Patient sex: M
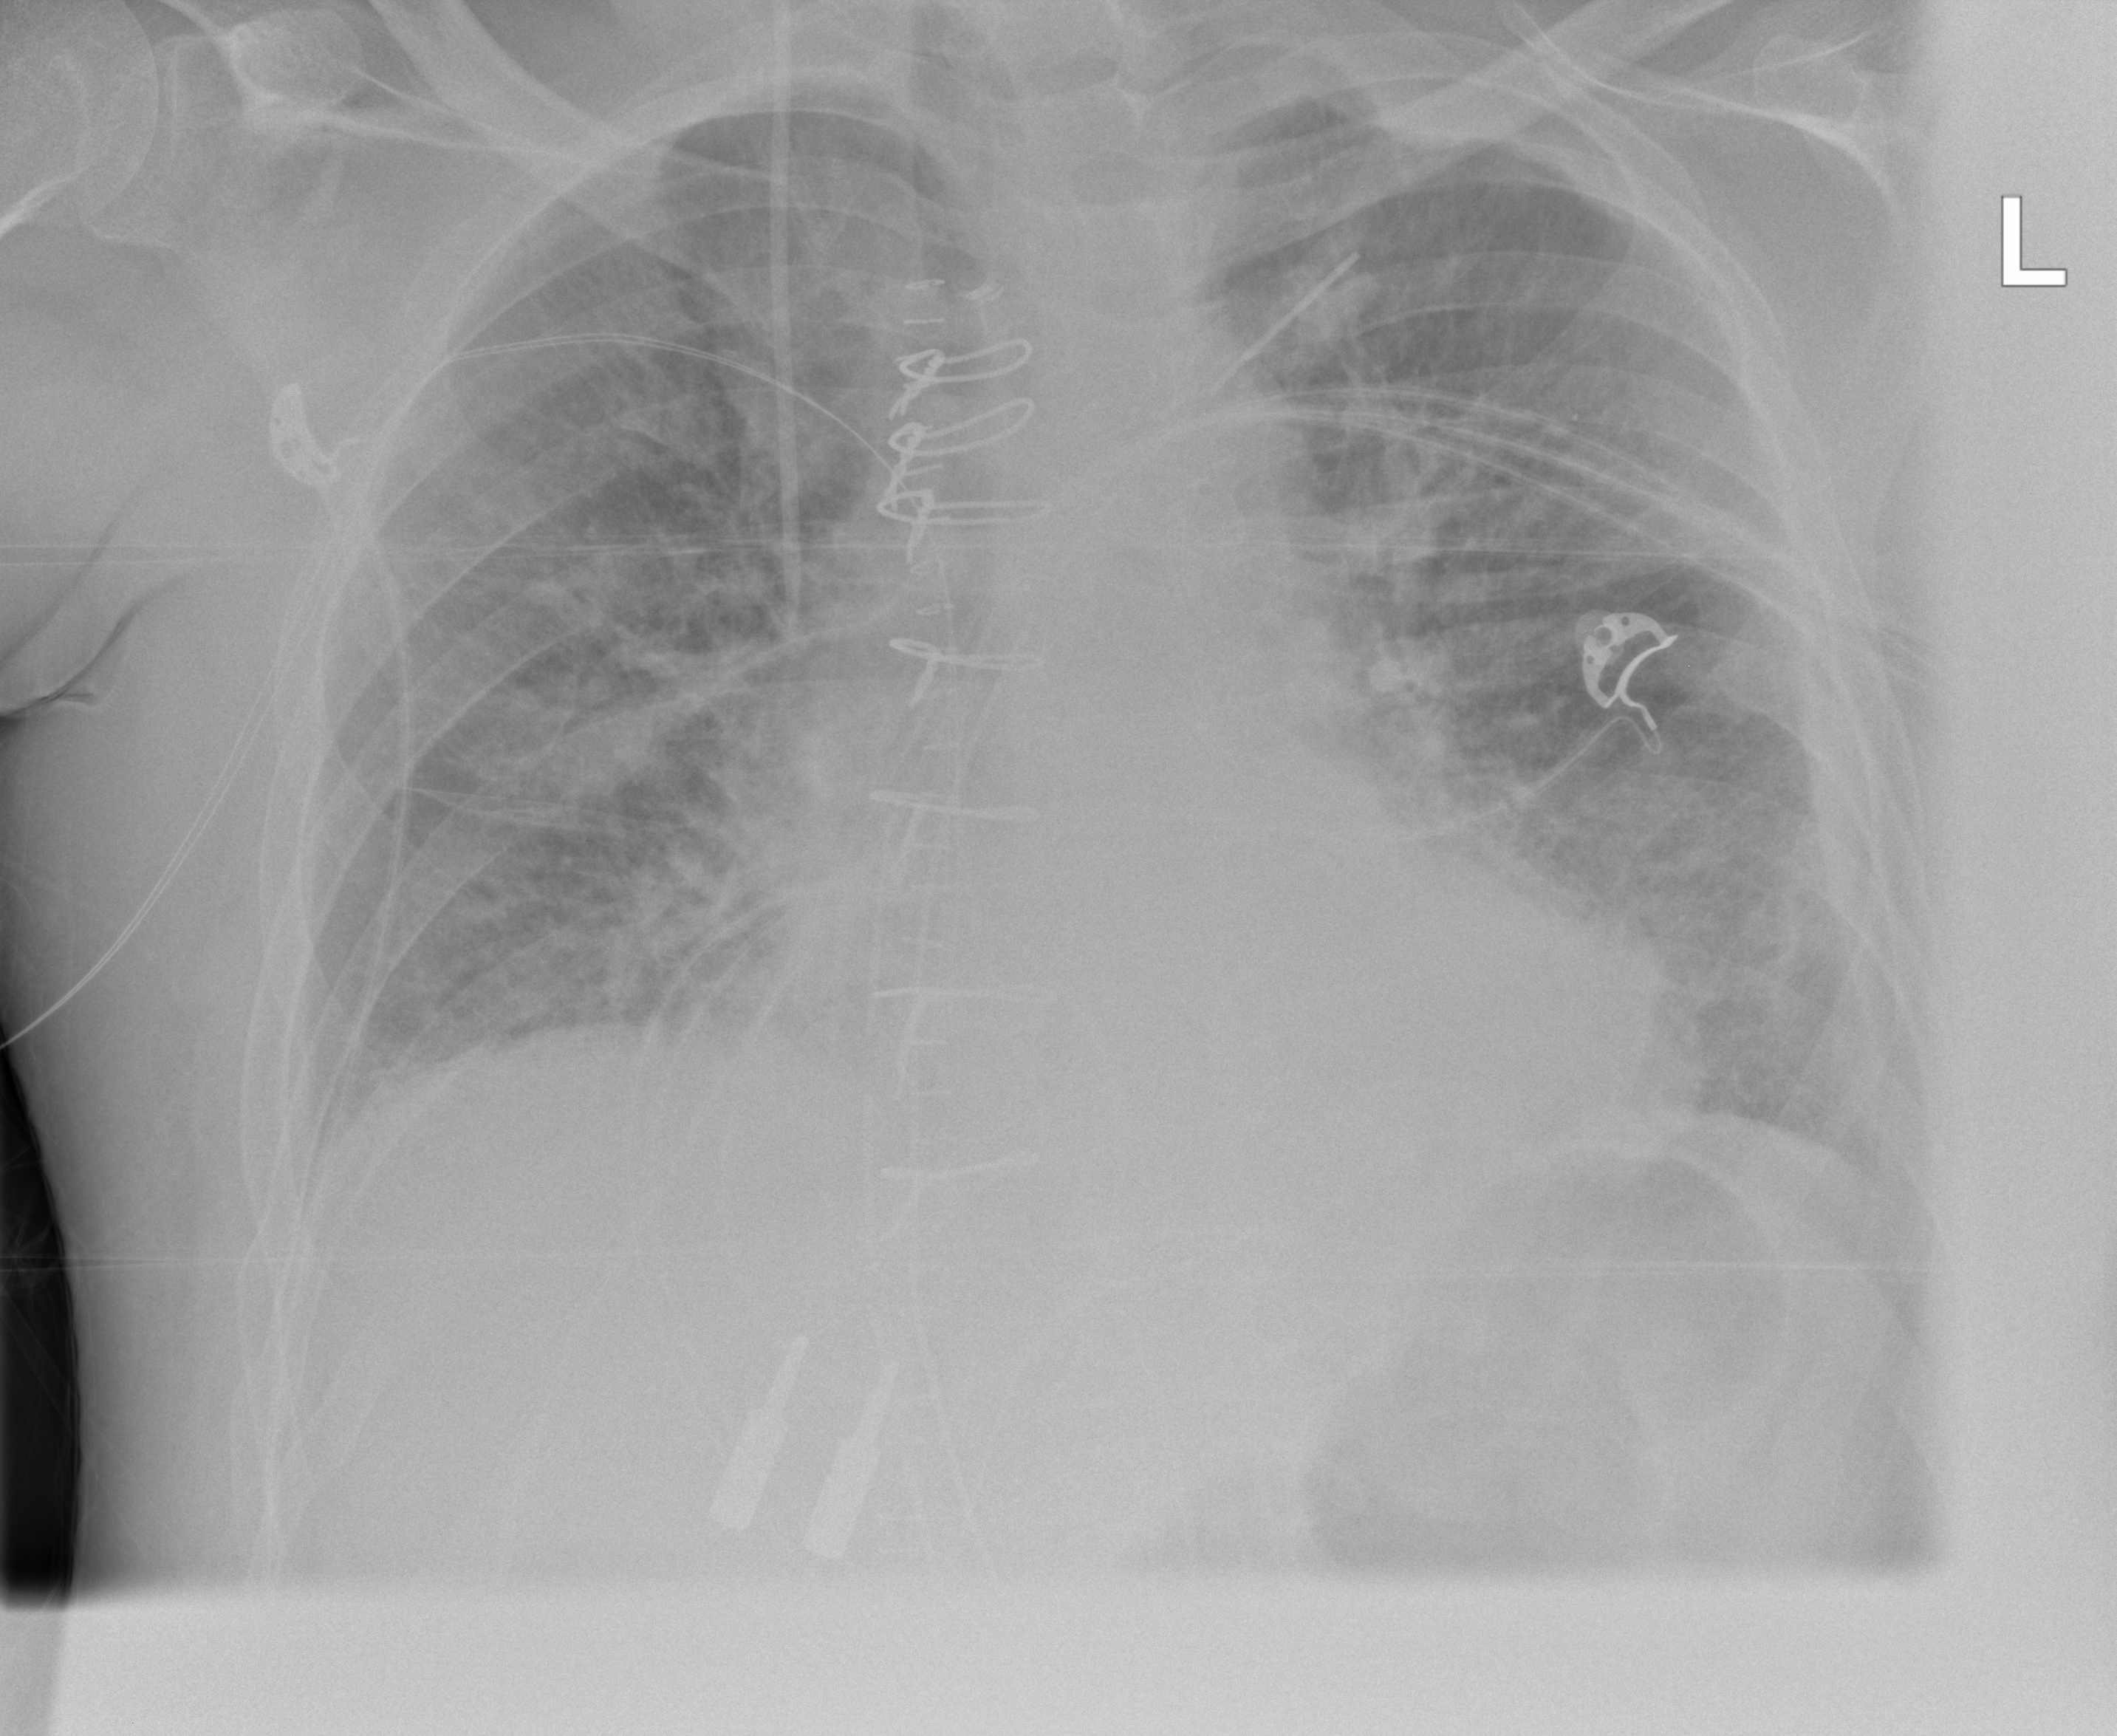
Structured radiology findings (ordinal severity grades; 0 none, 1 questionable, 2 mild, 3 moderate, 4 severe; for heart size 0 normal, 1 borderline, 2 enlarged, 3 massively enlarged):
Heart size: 1
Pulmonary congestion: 2
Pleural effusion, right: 0
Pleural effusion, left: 2
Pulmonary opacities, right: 2
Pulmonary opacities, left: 2
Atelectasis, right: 2
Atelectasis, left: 2